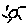
Label: sun